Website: home-depot
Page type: review-order
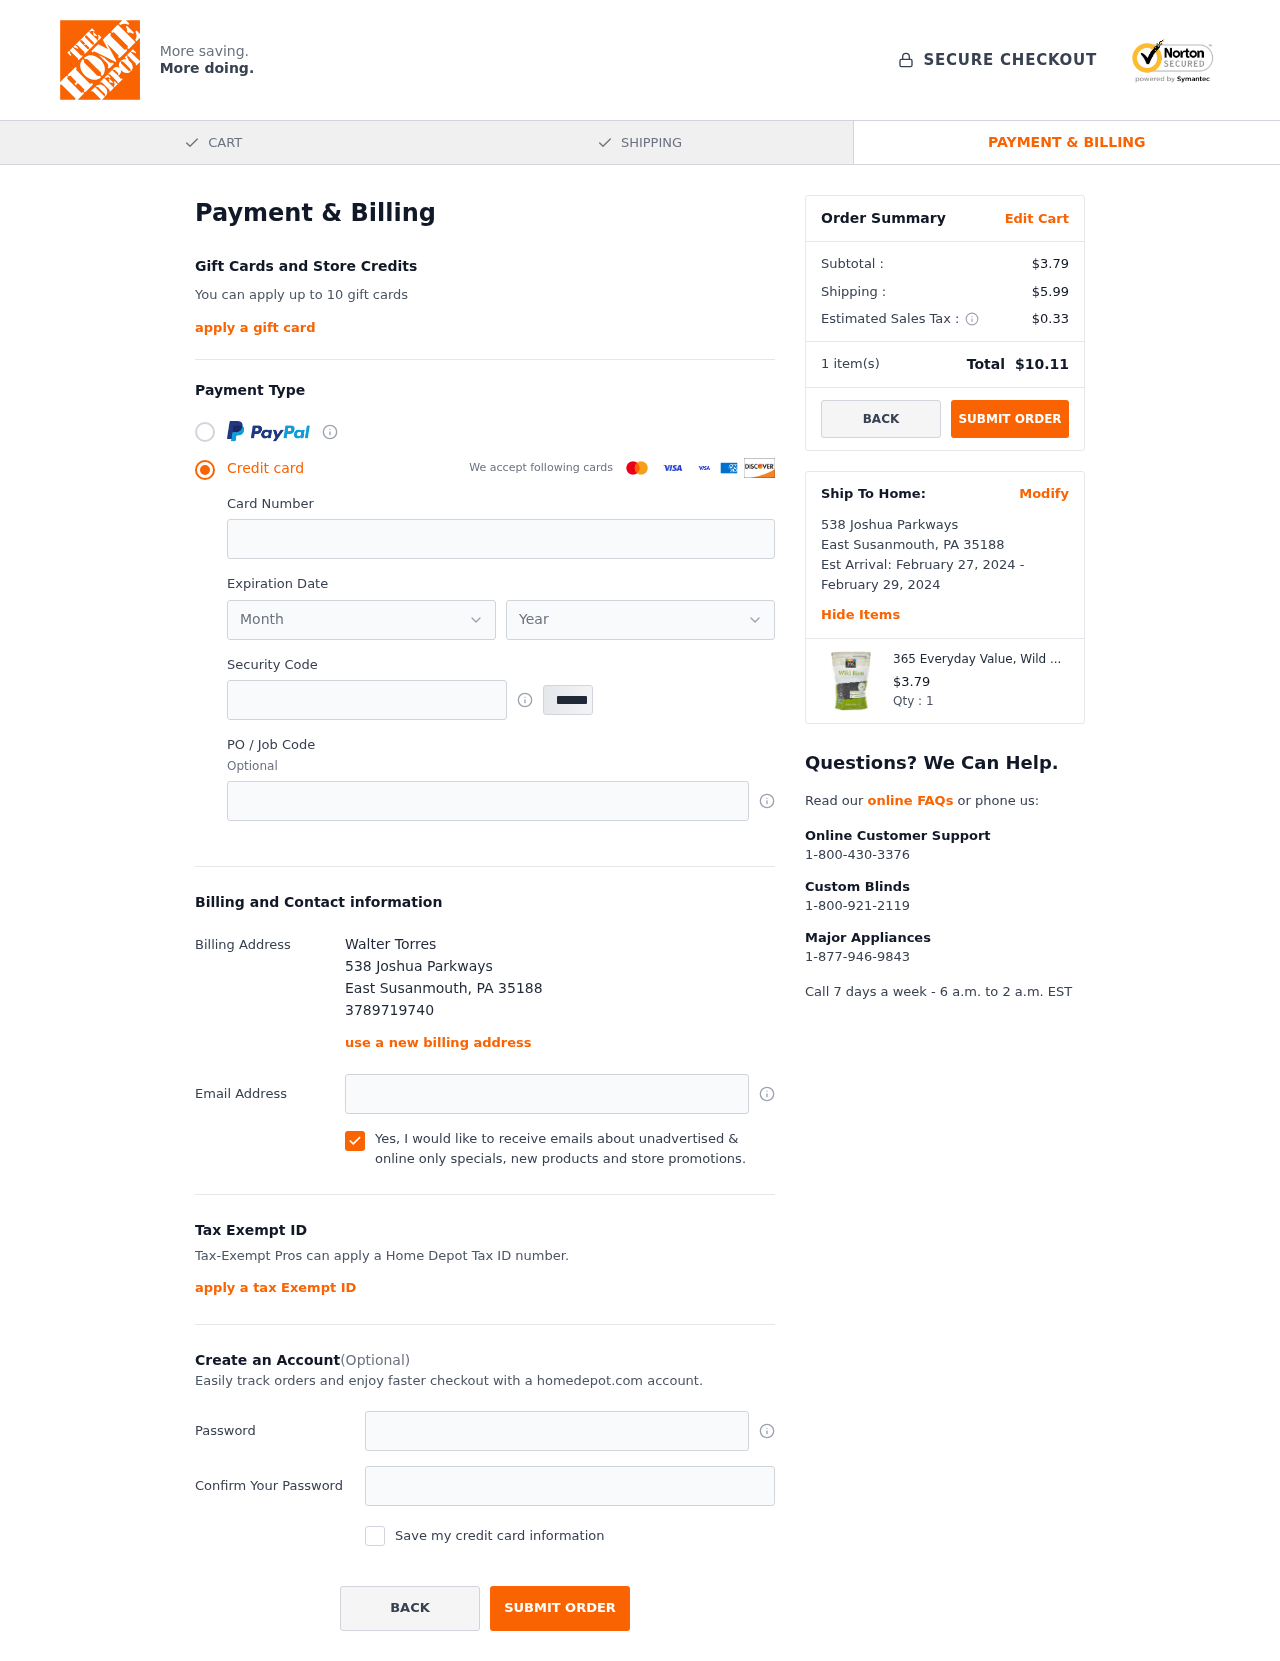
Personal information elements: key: PII_CARD_EXPIRY_MONTH
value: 02
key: PII_CARD_EXPIRY_YEAR
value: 26
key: PII_CITY
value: East Susanmouth
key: PII_FULLNAME
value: Walter Torres
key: PII_PHONE
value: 3789719740
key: PII_POSTCODE
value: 35188
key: PII_STATE_ABBR
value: PA
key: PII_STREET
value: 538 Joshua Parkways
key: PII_CARD_NUMBER
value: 4997 4539 9231 3849
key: PII_CARD_CVV
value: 698
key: PII_JOB_CODE
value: J655101
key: PII_EMAIL
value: walter_torres@yahoo.com
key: PII_POSTCODE_FULL
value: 35188
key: PII_POSTCODE_NUMERIC
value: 35188
Product elements: key: PRODUCT1_NAME
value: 365 Everyday Value, Wild Rice, 14 oz
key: PRODUCT1_PRICE
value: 3.79
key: PRODUCT1_QUANTITY
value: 1
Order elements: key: ORDER_SUBTOTAL
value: $3.79
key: ORDER_SHIPPING_COST
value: $5.99
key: ORDER_TAX
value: $0.33
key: ORDER_NUM_ITEMS
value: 1
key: ORDER_TOTAL
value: $10.11
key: ORDER_SHIPPING_DATE
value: February 27, 2024
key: ORDER_DELIVERY_DATE
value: February 29, 2024